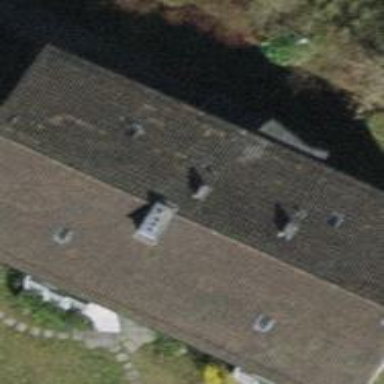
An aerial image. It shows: Building with pitched roof.